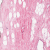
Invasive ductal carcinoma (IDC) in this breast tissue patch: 0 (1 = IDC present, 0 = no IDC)